Field crop: maize
Growth stage: 1
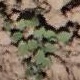
Species: convolvulus